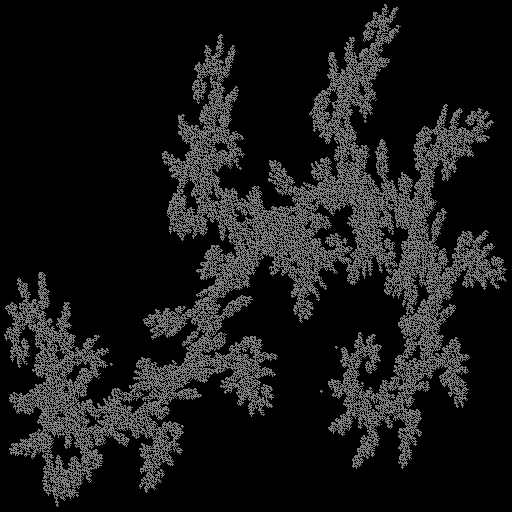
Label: greygoldenrod